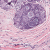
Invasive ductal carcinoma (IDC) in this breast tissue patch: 0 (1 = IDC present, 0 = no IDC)